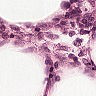
Metastatic tissue present: no